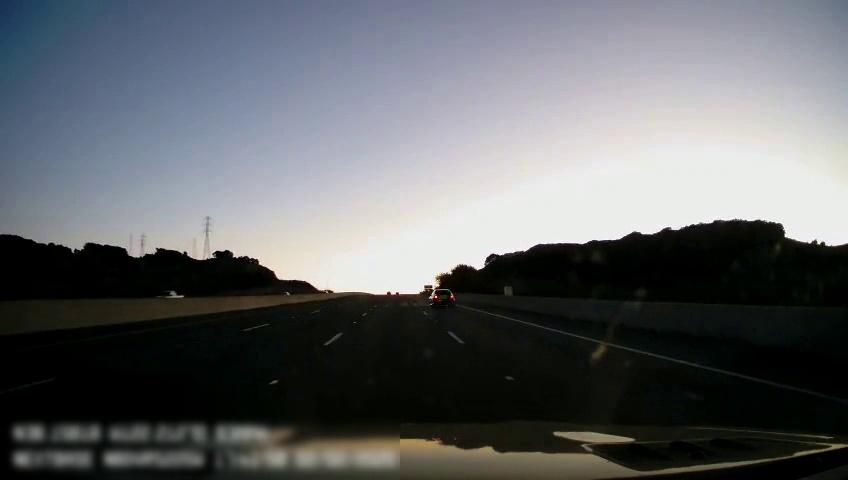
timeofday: Dusk/Dawn/Twilight
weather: Sunny
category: Drivable Space
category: Vehicles | Car
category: Vehicles | Truck
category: Lanes | Alternate Lane
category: Lanes | Current Lane
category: Lanes | Current Lane
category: Lanes | Alternate Lane
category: Lanes | Alternate Lane
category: Traffic | Signs